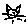
Label: cat